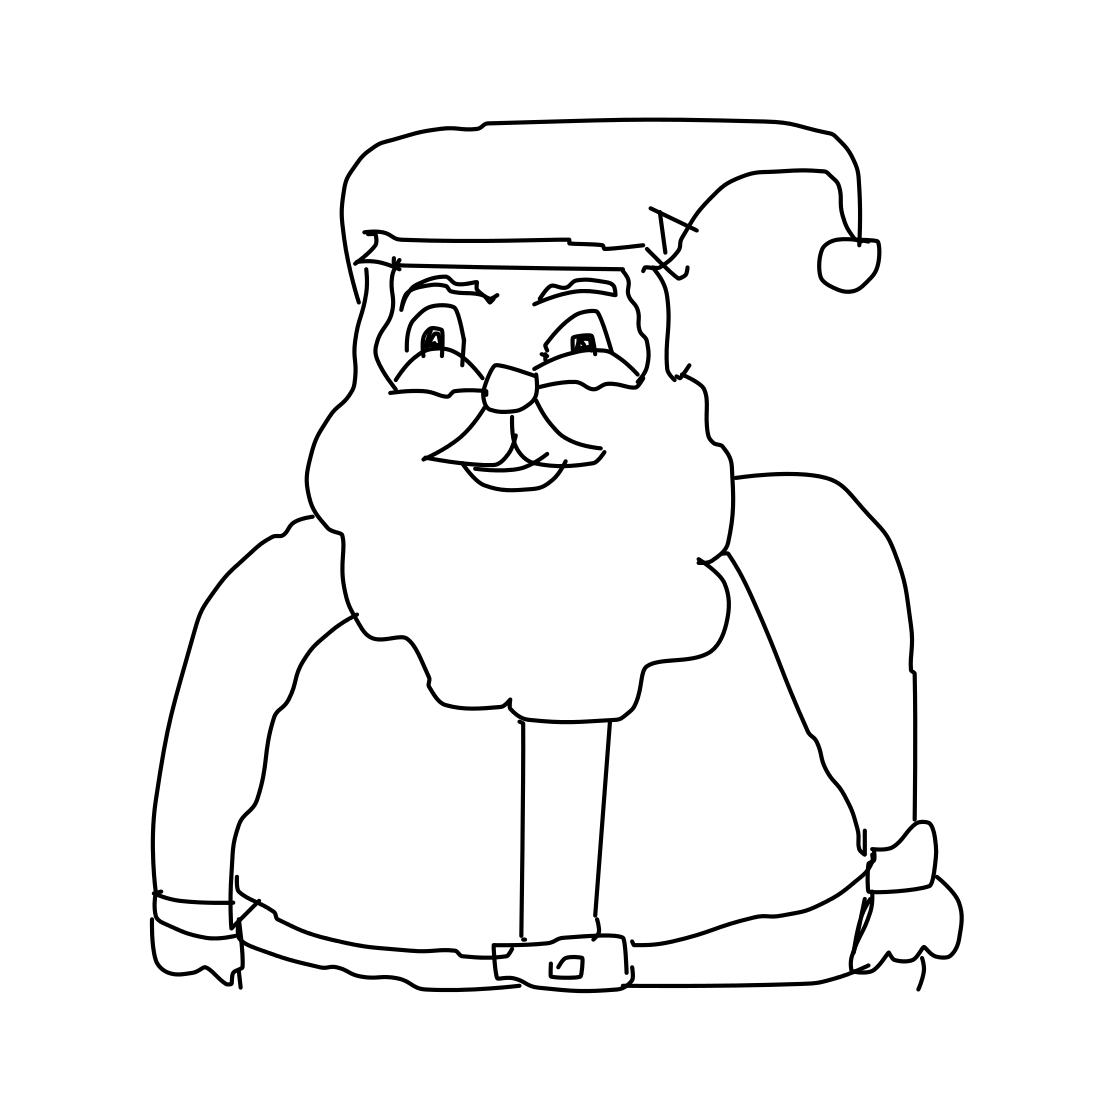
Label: santa claus